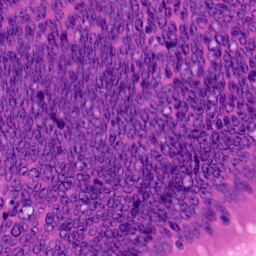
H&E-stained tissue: Colon